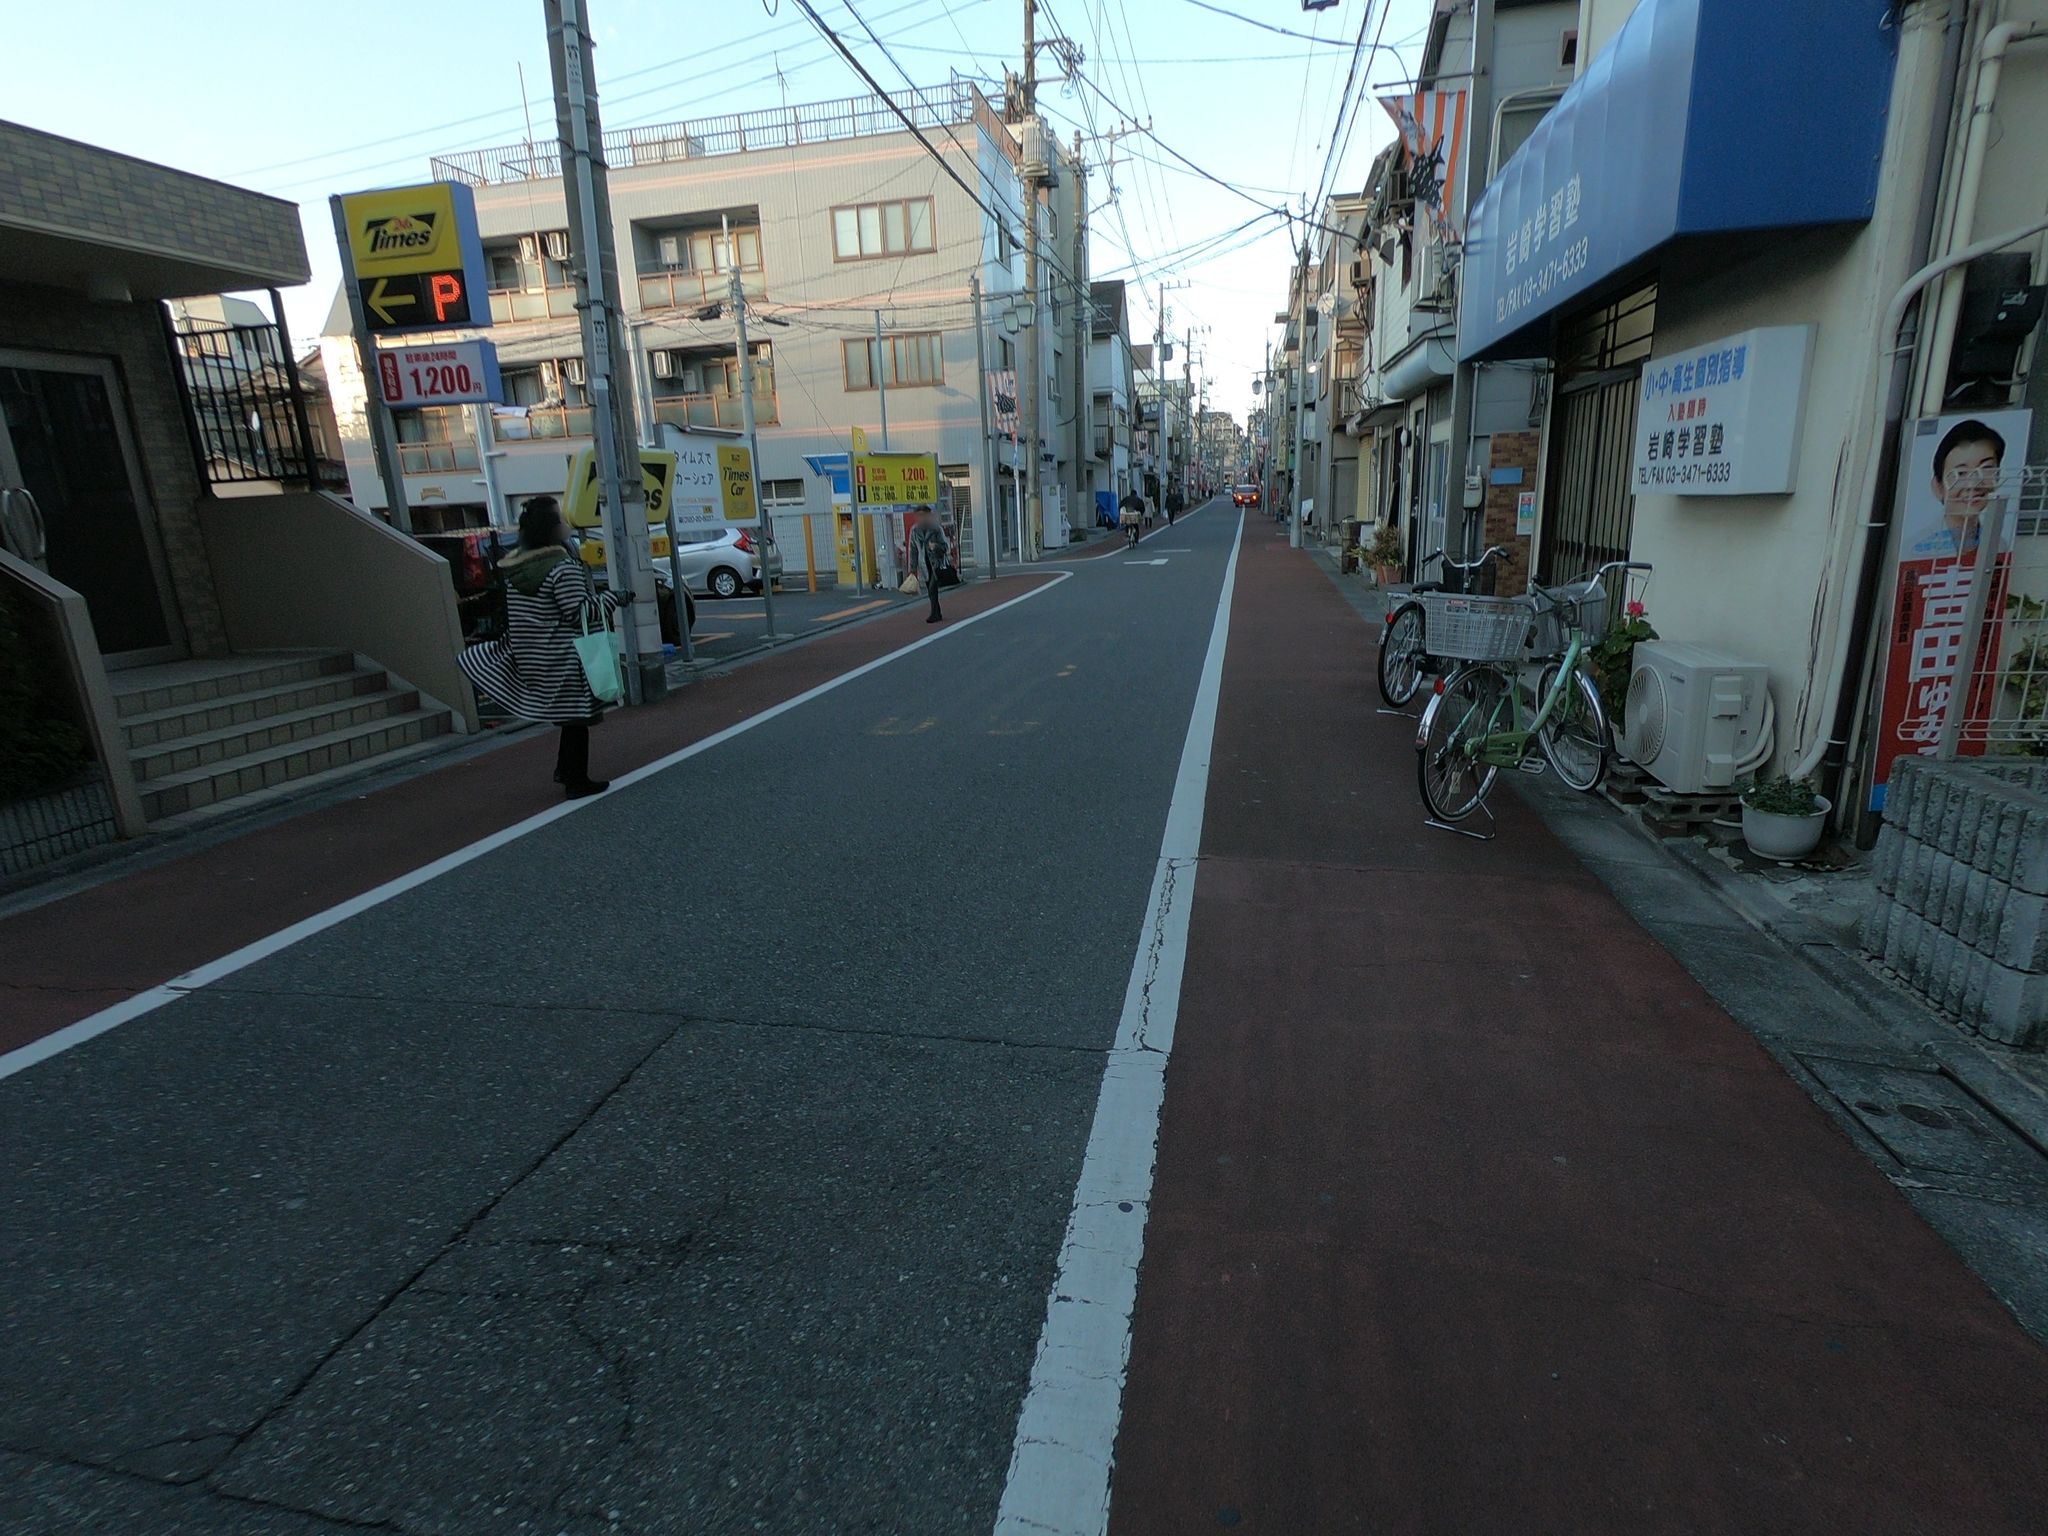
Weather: clear
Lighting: day
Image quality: good
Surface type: walking surface
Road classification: tertiary
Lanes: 1
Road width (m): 5.0
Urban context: urban centre
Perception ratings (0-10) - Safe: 2.17, Lively: 8.45, Beautiful: 4.1, Boring: 2.11, Depressing: 6.6, Wealthy: 1.97